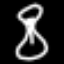
Label: hourglass